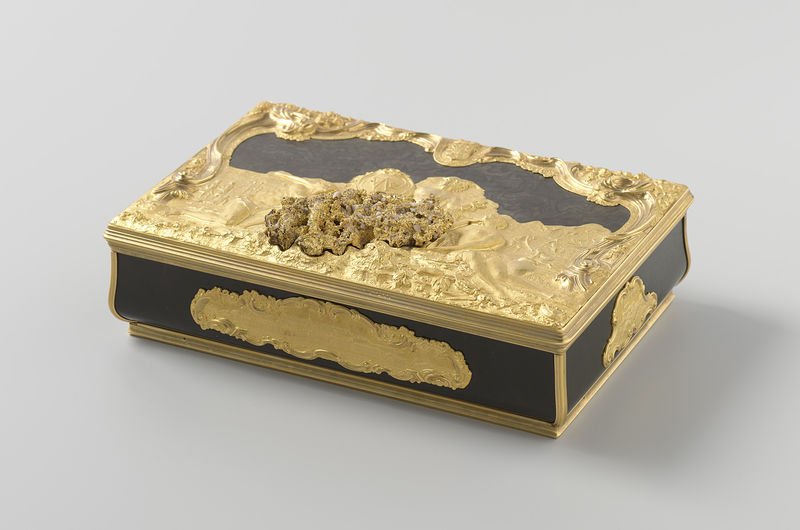
Titel: Rechthoekige octrooidoos van schildpad
Künstler: Jean Saint
Standort: Amsterdam
Institution: Rijksmuseum
Schlagwörter: boite, or